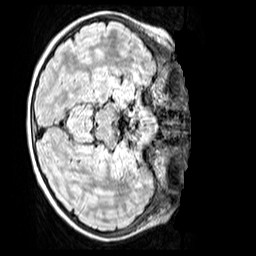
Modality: FLAIR
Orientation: axial
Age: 9
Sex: female
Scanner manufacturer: siemens
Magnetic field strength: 3 T
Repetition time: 5 s
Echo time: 0.388 s